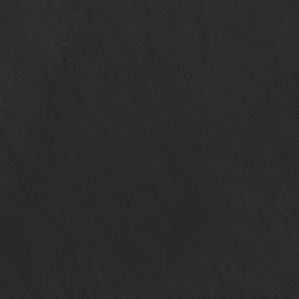
Label: non_frost